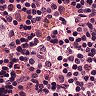
Metastatic tissue present: no